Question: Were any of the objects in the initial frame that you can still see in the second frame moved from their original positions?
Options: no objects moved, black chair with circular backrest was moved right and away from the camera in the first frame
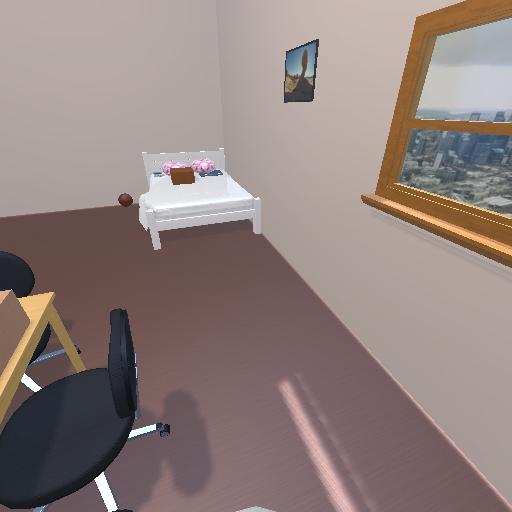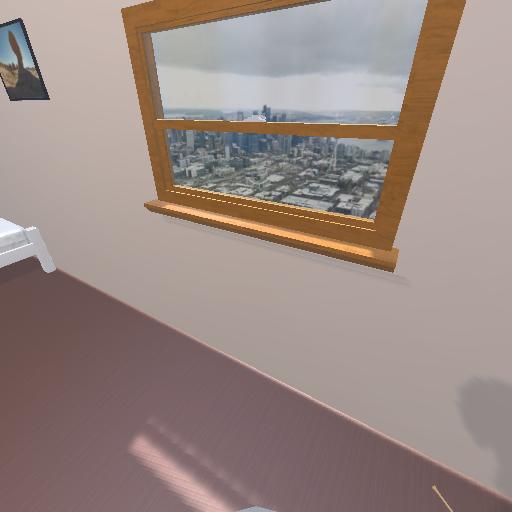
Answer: no objects moved